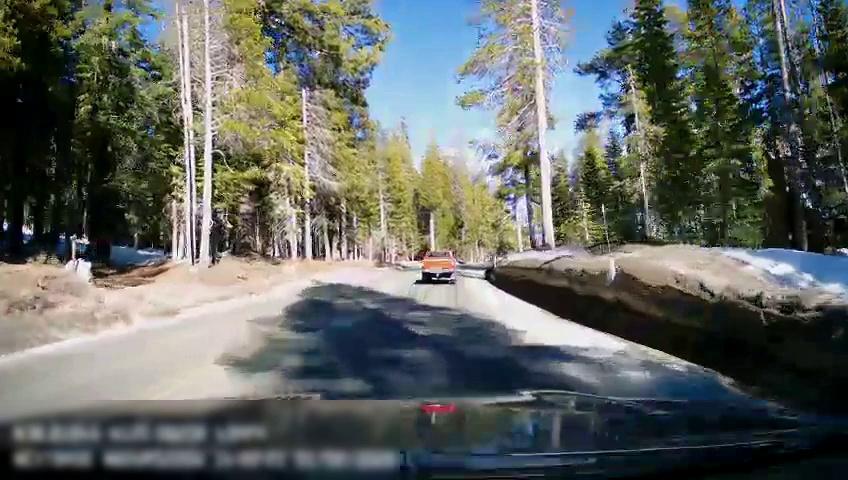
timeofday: Day
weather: Sunny
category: Drivable Space
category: Vehicles | Truck